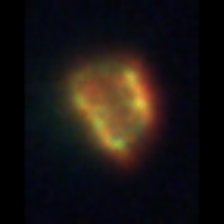
Taxon: Gyrodinium
Group: Dinoflagellates